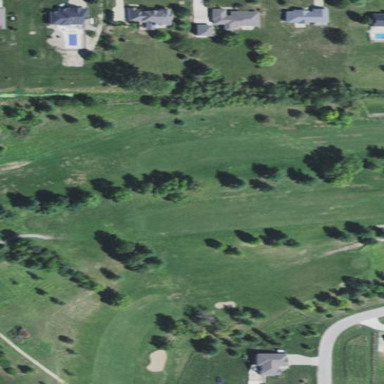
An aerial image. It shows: Golf rough area.